This continuous-wavelet-transform scalogram was computed from a bearing vibration snapshot. What is the most likely bearing condition (normal, inner_race, outer_race, ball)?
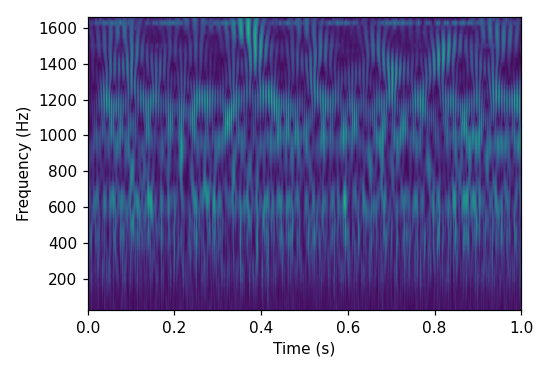
Answer: outer_race